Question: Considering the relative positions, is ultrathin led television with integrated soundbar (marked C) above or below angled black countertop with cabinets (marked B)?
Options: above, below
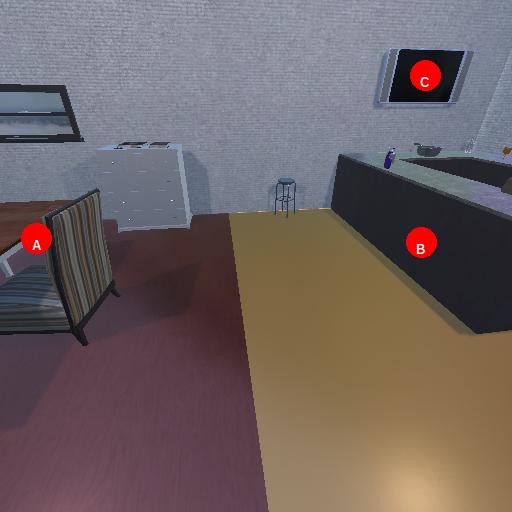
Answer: above